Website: lowes
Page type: receipt
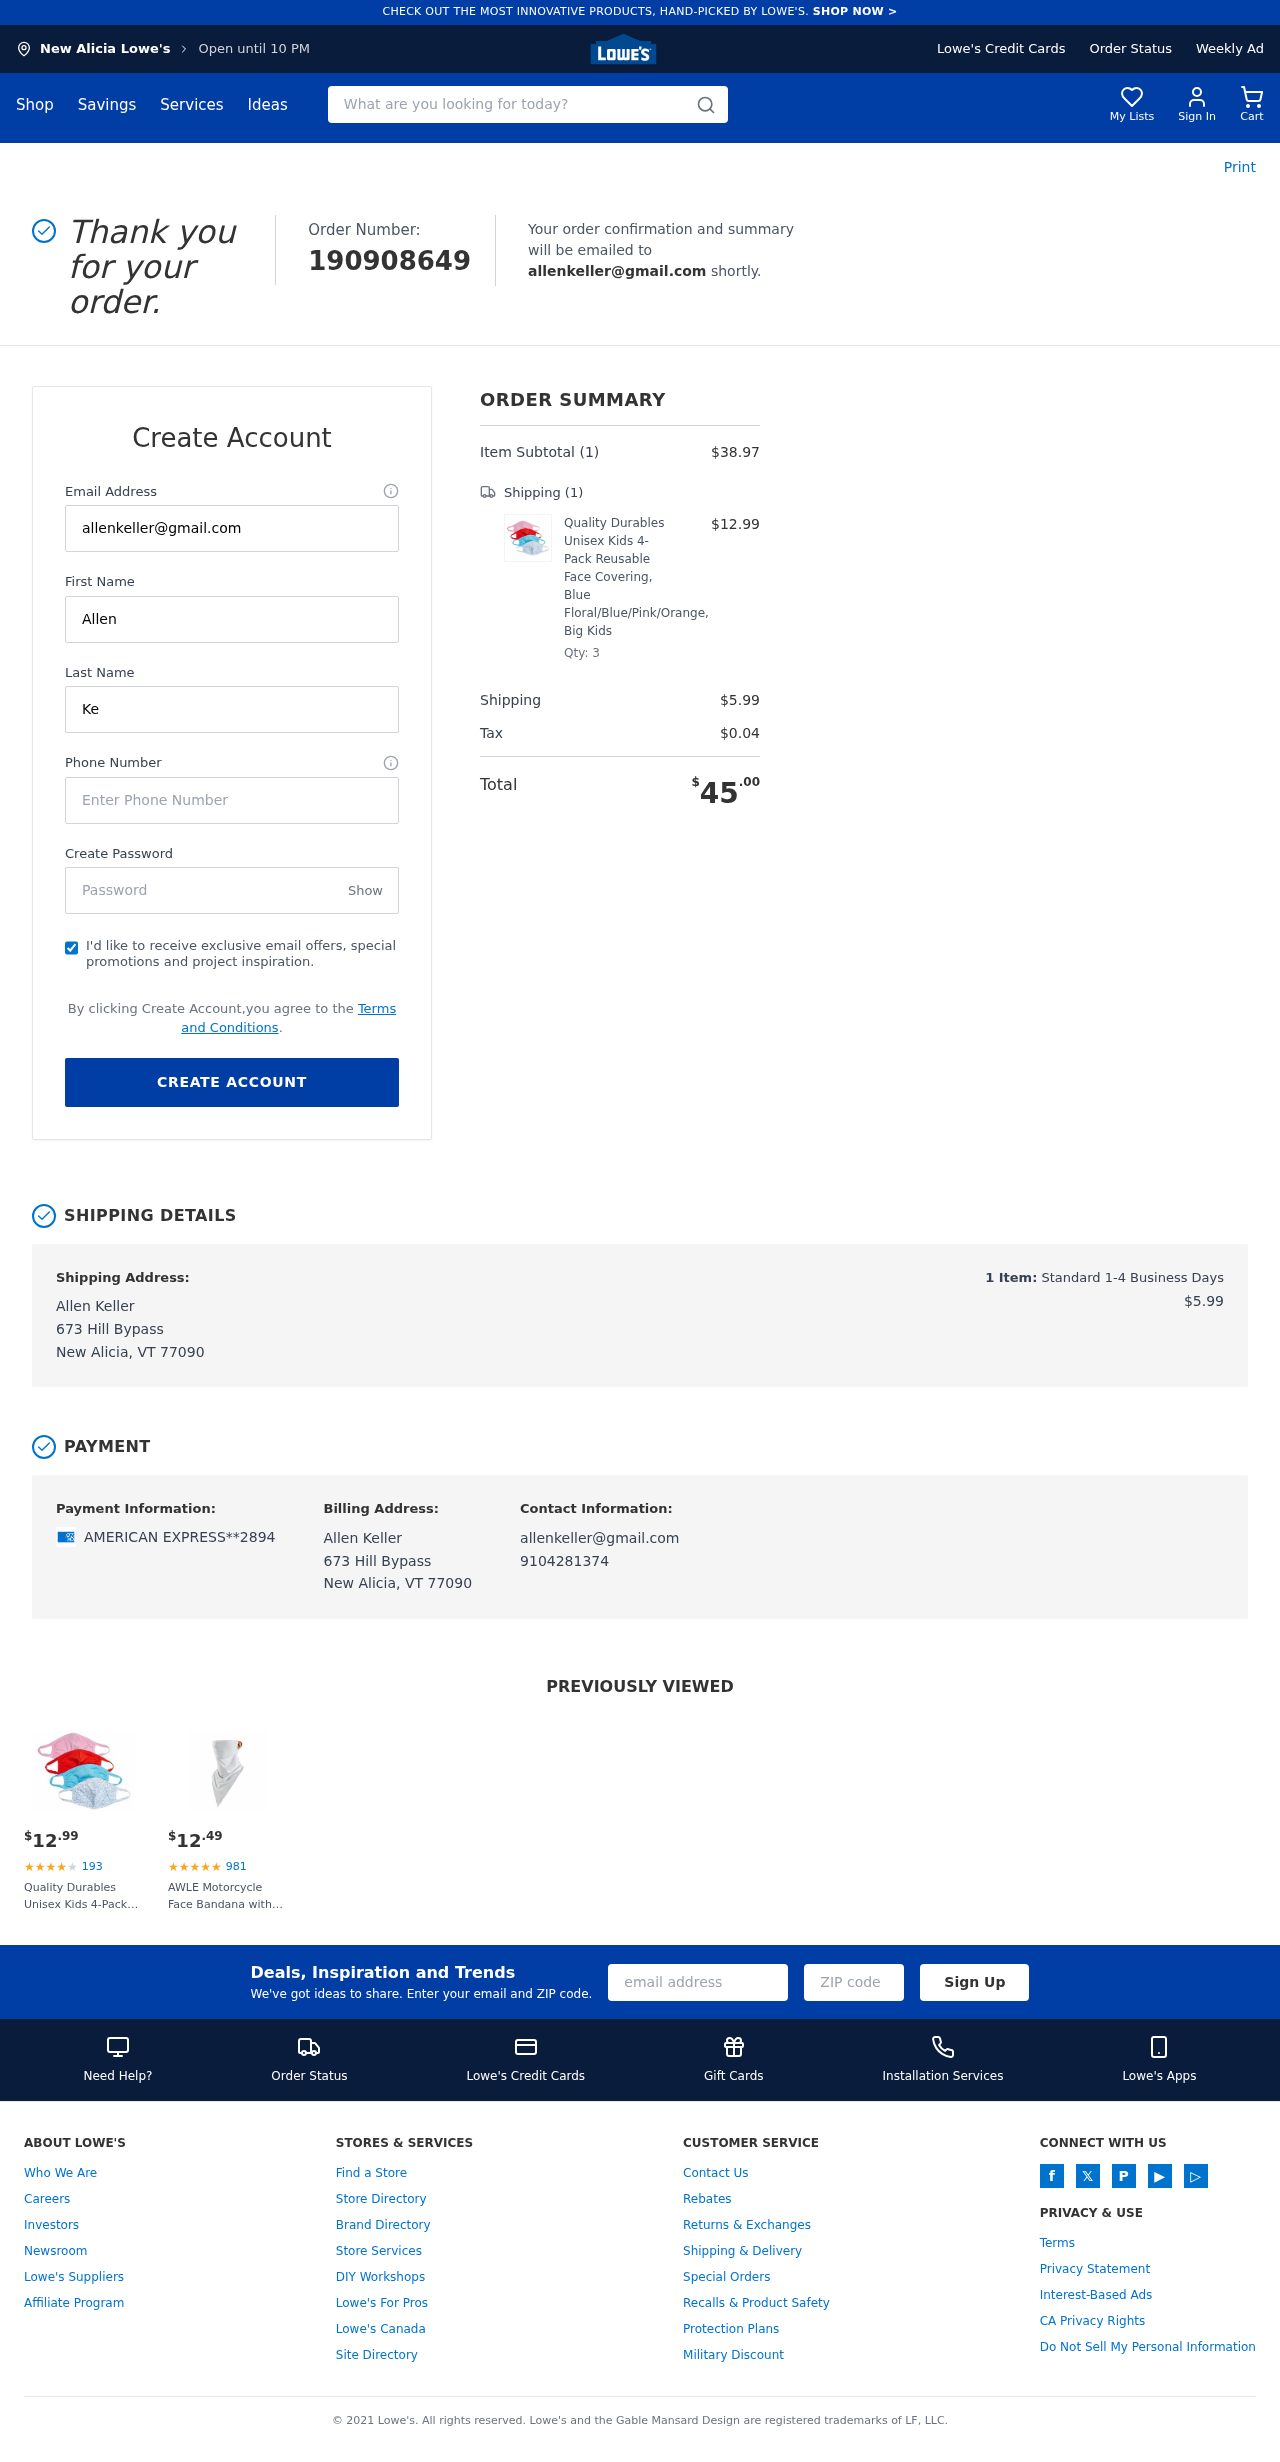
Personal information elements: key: PII_CARD_LAST4
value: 2894
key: PII_CARD_TYPE
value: AMERICAN EXPRESS
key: PII_CITY
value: New Alicia
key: PII_EMAIL
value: allenkeller@gmail.com
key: PII_FULLNAME
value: Allen Keller
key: PII_PHONE
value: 9104281374
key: PII_STREET
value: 673 Hill Bypass
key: PII_FIRSTNAME
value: Allen
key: PII_LASTNAME
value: Keller
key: PII_CITY_STATE_ZIP
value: New Alicia, VT 77090
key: PII_FULLNAME2
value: Allen Keller
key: PII_FULLNAME3
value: Allen Keller
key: PII_FIRSTNAME2
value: Allen
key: PII_FIRSTNAME3
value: Allen
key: PII_LASTNAME2
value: Keller
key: PII_LASTNAME3
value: Keller
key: PII_FIRSTNAME_DERIVED
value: Allen
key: PII_LASTNAME_DERIVED
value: Keller
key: PII_FULLNAME_DERIVED
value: Allen Keller
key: PII_NAME_FULL_DERIVED
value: Allen Keller
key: PII_STREET2
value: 673 Hill Bypass
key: PII_CITY_STATE_ZIP2
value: New Alicia, VT 77090
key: PII_EMAIL2
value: allenkeller@gmail.com
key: PII_EMAIL3
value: allenkeller@gmail.com
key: PII_PHONE_LINE
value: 1374
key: PII_PHONE_SUFFIX
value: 1374
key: PII_PHONE2
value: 9104281374
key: PII_PHONE3
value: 9104281374
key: PII_PHONE_NUMERIC
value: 9104281374
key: PII_PHONE_LINE_NUMERIC
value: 1374
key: PII_PHONE_SUFFIX_NUMERIC
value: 1374
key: PII_PHONE2_NUMERIC
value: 9104281374
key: PII_PHONE3_NUMERIC
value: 9104281374
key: PII_PHONE_DIGITS
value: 9104281374
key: PII_PHONE_LAST4
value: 1374
Product elements: key: PRODUCT1_NAME
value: Quality Durables Unisex Kids 4-Pack Reusable Face Covering, Blue Floral/Blue/Pink/Orange, Big Kids
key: PRODUCT1_PRICE
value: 12.99
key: PRODUCT1_QUANTITY
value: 3
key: PRODUCT2_NAME
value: AWLE Motorcycle Face Bandana with Ear Loops, Festivals Parties Outdoor Working Net Pattern Face Cove
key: PRODUCT2_NUM_RATINGS
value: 981
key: PRODUCT2_PRICE
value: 12.49
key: PRODUCT1_PRICE2
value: $12.99
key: PRODUCT1_RATING2
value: ★
★
★
★
★
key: PRODUCT1_NUM_RATINGS2
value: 193
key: PRODUCT1_NAME2
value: Quality Durables Unisex Kids 4-Pack Reusable Face Covering, Blue Floral/Blue/Pink/Orange, Big Kids
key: PRODUCT2_RATING
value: ★
★
★
★
★
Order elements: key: ORDER_ID
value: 190908649
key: ORDER_NUM_ITEMS
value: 1
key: ORDER_SUBTOTAL
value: $38.97
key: ORDER_NUM_ITEMS2
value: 1
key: ORDER_SHIPPING_COST
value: $5.99
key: ORDER_TAX
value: $0.04
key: ORDER_TOTAL
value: $45.00
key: ORDER_NUM_ITEMS3
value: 1
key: ORDER_SHIPPING_COST2
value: $5.99
Search elements: key: HEADER_SEARCH
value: What are you looking for today?